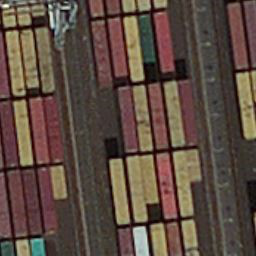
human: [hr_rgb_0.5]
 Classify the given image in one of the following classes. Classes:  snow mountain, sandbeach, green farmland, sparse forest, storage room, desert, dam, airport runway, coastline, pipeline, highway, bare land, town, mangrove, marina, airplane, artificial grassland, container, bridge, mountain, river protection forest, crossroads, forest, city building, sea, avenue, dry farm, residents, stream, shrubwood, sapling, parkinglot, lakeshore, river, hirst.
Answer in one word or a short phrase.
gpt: container